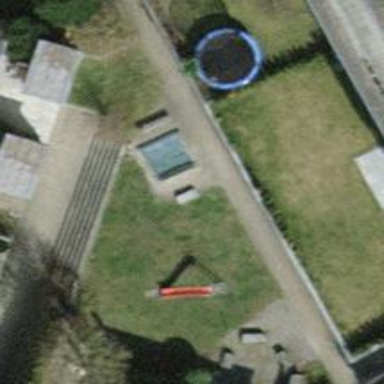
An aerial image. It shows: Sandpit playground.